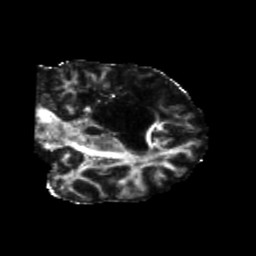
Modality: FA
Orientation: coronal
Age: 31
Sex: female
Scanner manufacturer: siemens
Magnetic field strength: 3 T
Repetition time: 5.25 s
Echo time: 0.08 s